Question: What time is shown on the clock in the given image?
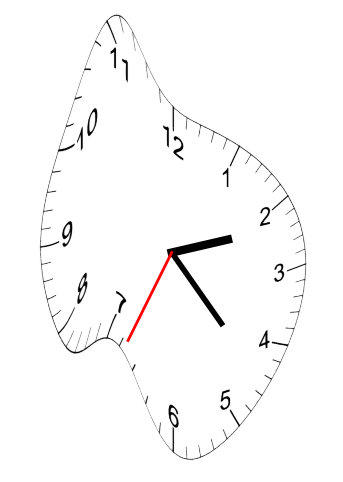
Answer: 02:22:34